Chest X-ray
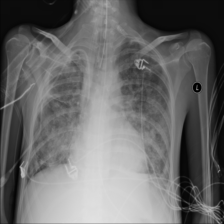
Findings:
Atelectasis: negative
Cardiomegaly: negative
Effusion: negative
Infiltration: negative
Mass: negative
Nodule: negative
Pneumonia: negative
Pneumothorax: negative
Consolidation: negative
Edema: negative
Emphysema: negative
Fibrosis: negative
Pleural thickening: negative
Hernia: negative